Question: I have noticed that rendering of fonts differ considerably if the size is, for example. 11px. Running Windows 7
The following HTML and CSS is used
'''
<!DOCTYPE html PUBLIC "-//W3C//DTD XHTML 1.0 Strict//EN" "http://www.w3.org/TR/xhtml1/DTD/xhtml1-strict.dtd">
<html xmlns="http://www.w3.org/1999/xhtml">
<head>
<title>Testing font</title>
<style>
body {
font-family: "Helvetica","Arial",sans-serif;
color: #1A1A1A;
padding: 10px;
}
.foo{
font-size: 14px;
}
.bar{
font-size: 11px;
}
</style>
</head>
<body>
<div class="foo">
<p>HOME</p>
</div>
<div class="bar">
<p>HOME</p>
</div>
</body>
</html>
'''
As the attached images shows, FF and Chrome tends to tighten the width in 11px but not in 14px.
Why is that, is there a workaround?
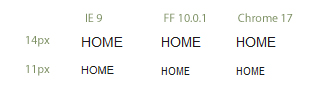
Answer: Firefox 7+ under Windows 7 <URL> for other fonts. Specific fonts to use GDI mode with are listed in following about:config pref:
'''
gfx.font_rendering.cleartype_params.force_gdi_classic_for_families
'''
AFAIK, rendering mode in Firefox depends also on font size. For enough-big font-sizes and too small ones (perhaps greater than 15px and maybe less than 9px), it uses DirectWrite for Core Web fonts too.
IE9 under Windows 7 uses DirectWrite always.
Chrome seems to use GDI classic mode always.